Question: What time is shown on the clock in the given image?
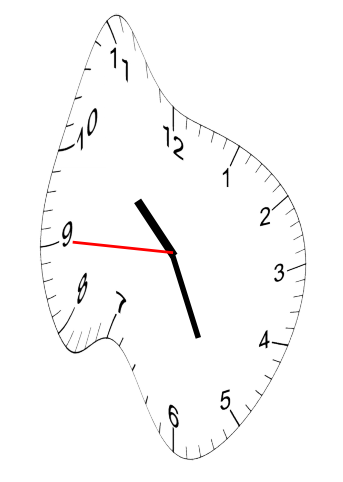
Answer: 10:25:45